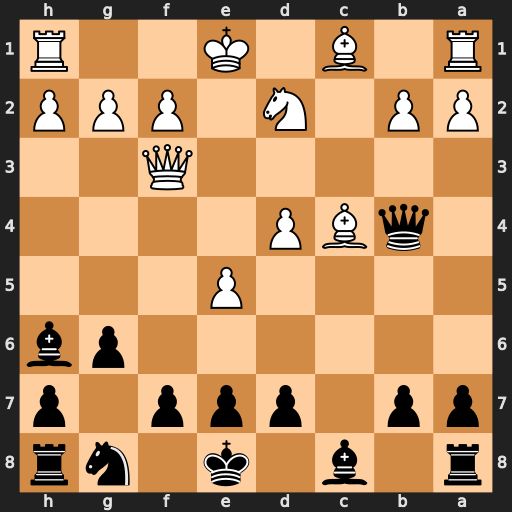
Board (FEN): r1b1k1nr/pp1ppp1p/6pb/4P3/1qBP4/5Q2/PP1N1PPP/R1B1K2R
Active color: b
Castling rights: KQkq
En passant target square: -
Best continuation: Bxd2+ Bxd2 Qxc4